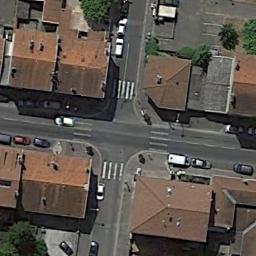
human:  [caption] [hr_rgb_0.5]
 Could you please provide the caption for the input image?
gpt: There are several vehicles on the road at the intersection, And there are many houses with brown roofs and many trees around the intersection .

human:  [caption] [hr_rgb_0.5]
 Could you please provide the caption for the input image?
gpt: There are numerous buildings beside the intersection .

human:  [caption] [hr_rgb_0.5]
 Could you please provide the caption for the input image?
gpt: An intersection with normal traffic located in a residential area .

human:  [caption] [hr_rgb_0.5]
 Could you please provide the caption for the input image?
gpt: There are some cars at the intersection on the right .

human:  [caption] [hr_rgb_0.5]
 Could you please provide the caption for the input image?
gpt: There are some brown buildings around the intersection .